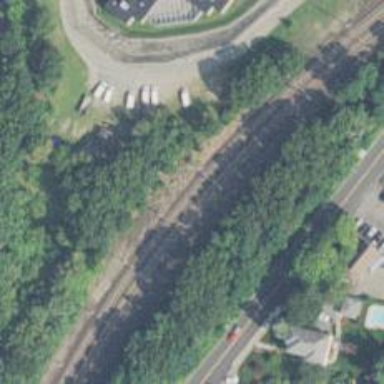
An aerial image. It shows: Railway track with contact lines for electrification.